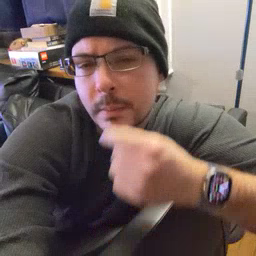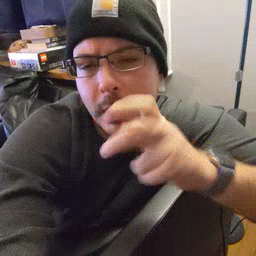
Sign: pen